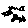
Label: bird